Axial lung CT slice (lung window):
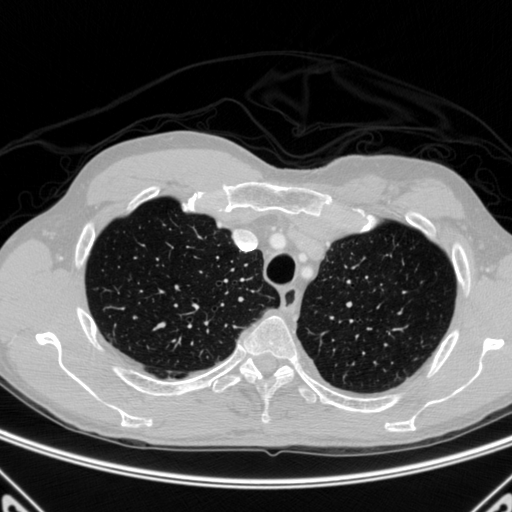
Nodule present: no